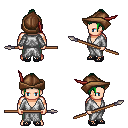
a pixel art fantasy rpg character, male body template, human, light skin, white robe, teal pants, green short topknot hairstyle, leather cap, ghillies, spear, four views (front, back, left, right), 2x2 character sprite sheet, small pixel art, hard edges, no anti-aliasing